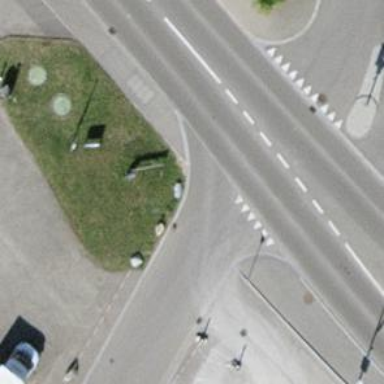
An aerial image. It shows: Unmarked road crossing.